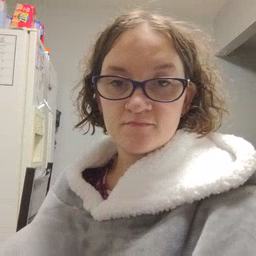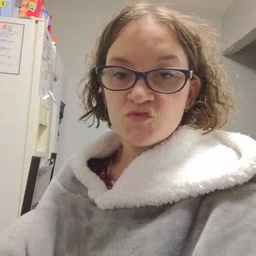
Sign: please